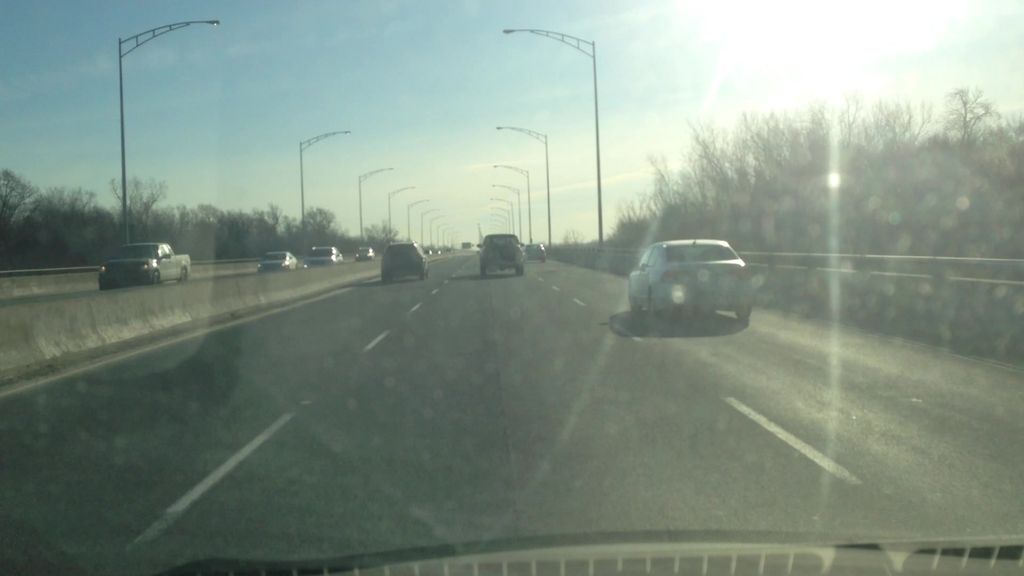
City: montreal